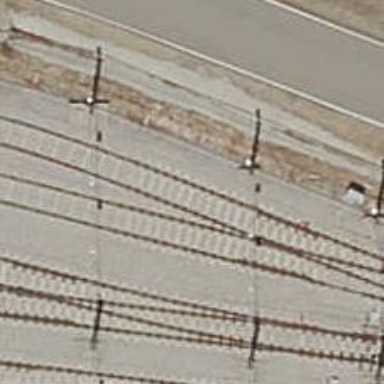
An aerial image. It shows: Yard with electrified contact lines.